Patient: sex M, age 65
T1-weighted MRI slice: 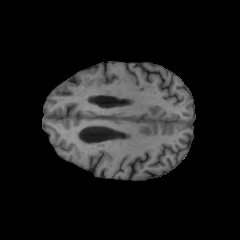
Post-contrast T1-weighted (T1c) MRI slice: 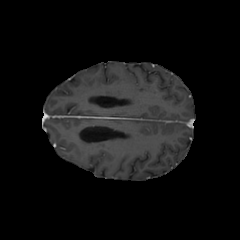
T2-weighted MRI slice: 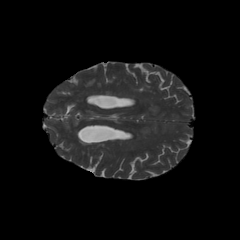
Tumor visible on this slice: no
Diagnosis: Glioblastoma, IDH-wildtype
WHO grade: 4